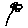
Label: flower